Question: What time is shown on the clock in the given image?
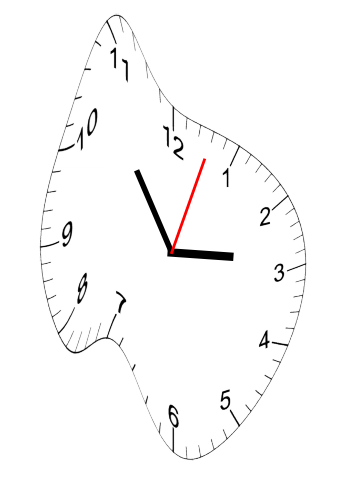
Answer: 02:54:03